Question: I'm trying to pass :

In the main function:
'''
winner = check_for_winner_slice(&arr3D[Z][0][0], X, Y) || check_for_winner_slice(arr3D[0][X][0], Z, Y) || check_for_winner_slice(arr3D[0][0][Y], Z, X);
'''
The function:
'''
int check_for_winner_slice(char arr2D[N][N], int row, int col);
'''
but I'm having troubles doing that: expected ''char (*)[4]'' but argument is of type ''char *''.
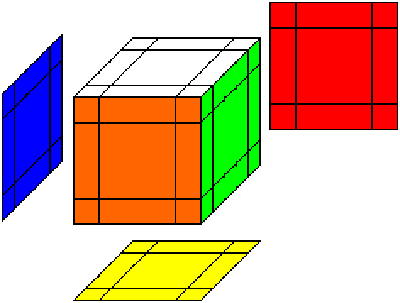
Answer: Assuming 'arr3D' has been declared as something like
'''
char arr3D[M][N][N];
'''
then the expression 'arr3D[i]' will have type 'char [N][N]', which under most circumstances will "decay" to an expression of type 'char (*)[N]'.
So all you should need to do is change your function call to
'''
winner=check_for_winner_slice(arr3D[Z], X, Y);
'''
Slicing along the other two dimensions will require you to create a temporary 2D array:
'''
char temp[N][N];
for ( size_t i = 0; i < N; i++ )
for ( size_t j = 0; j < N; j++ )
temp[i][j] = arr3D[i][X][j];
winner = check_for_winner_slice( temp, Z, Y );
for ( size_t i = 0; i < N; i++ )
for ( size_t j = 0; j < N; j++ )
temp[i][j] = arr3D[i][j][Y];
winner = check_for_winner_slice( temp, Z, X );
'''